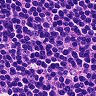
Metastatic tissue present: no